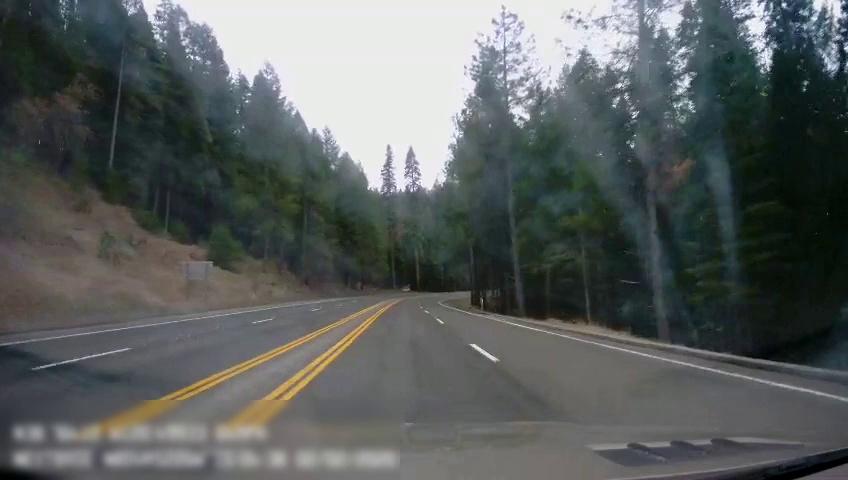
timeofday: Day
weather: Cloudy
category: Drivable Space
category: Lanes | Alternate Lane
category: Lanes | Alternate Lane
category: Lanes | Alternate Lane
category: Lanes | Current Lane
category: Lanes | Current Lane
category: Lanes | Alternate Lane